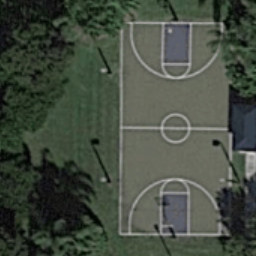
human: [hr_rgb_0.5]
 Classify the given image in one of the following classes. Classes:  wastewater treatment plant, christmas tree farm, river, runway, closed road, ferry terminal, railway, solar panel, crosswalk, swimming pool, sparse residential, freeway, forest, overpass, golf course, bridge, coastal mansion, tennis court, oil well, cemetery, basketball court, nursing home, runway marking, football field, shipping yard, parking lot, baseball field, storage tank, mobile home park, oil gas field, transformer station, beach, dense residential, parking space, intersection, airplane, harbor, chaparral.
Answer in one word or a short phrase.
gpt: basketball court